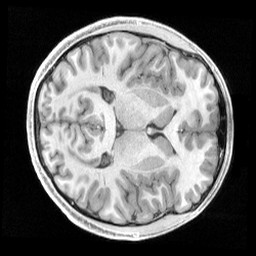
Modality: T1w
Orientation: axial
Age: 20
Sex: male
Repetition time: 2.4 s
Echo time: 0.00222 s